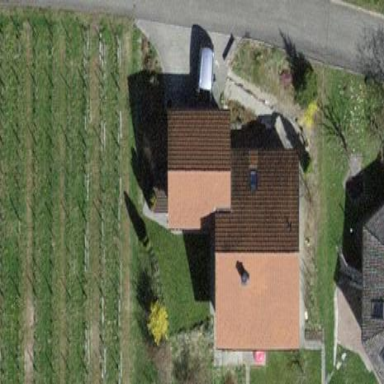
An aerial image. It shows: Building with tile roof.